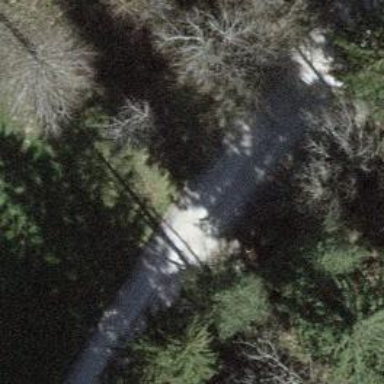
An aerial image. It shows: Compacted unclassified road with grade2 tracktype.